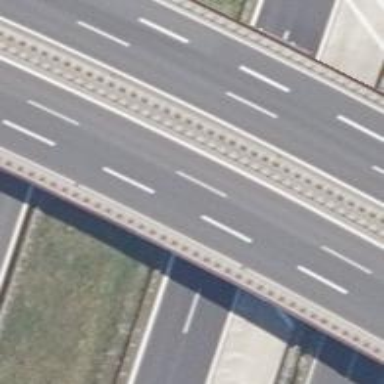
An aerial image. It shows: Asphalt bridge on trunk highway that is designated as motorroad.